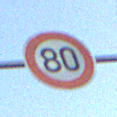
Verkehrszeichen: Geschwindigkeit80
Umgebung: Outdoor, RoadRail
Tageszeit: SunriseSunset
Wetter: PartlyCloudy
Licht: Natural
Jahreszeit: NotSpecified
Kontrast: LowContrast